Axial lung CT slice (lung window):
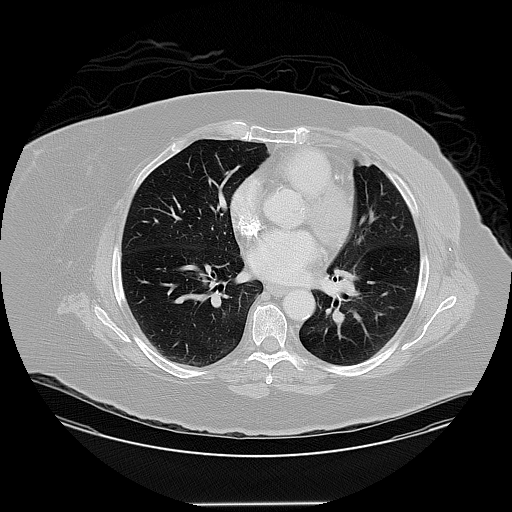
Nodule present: no